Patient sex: M
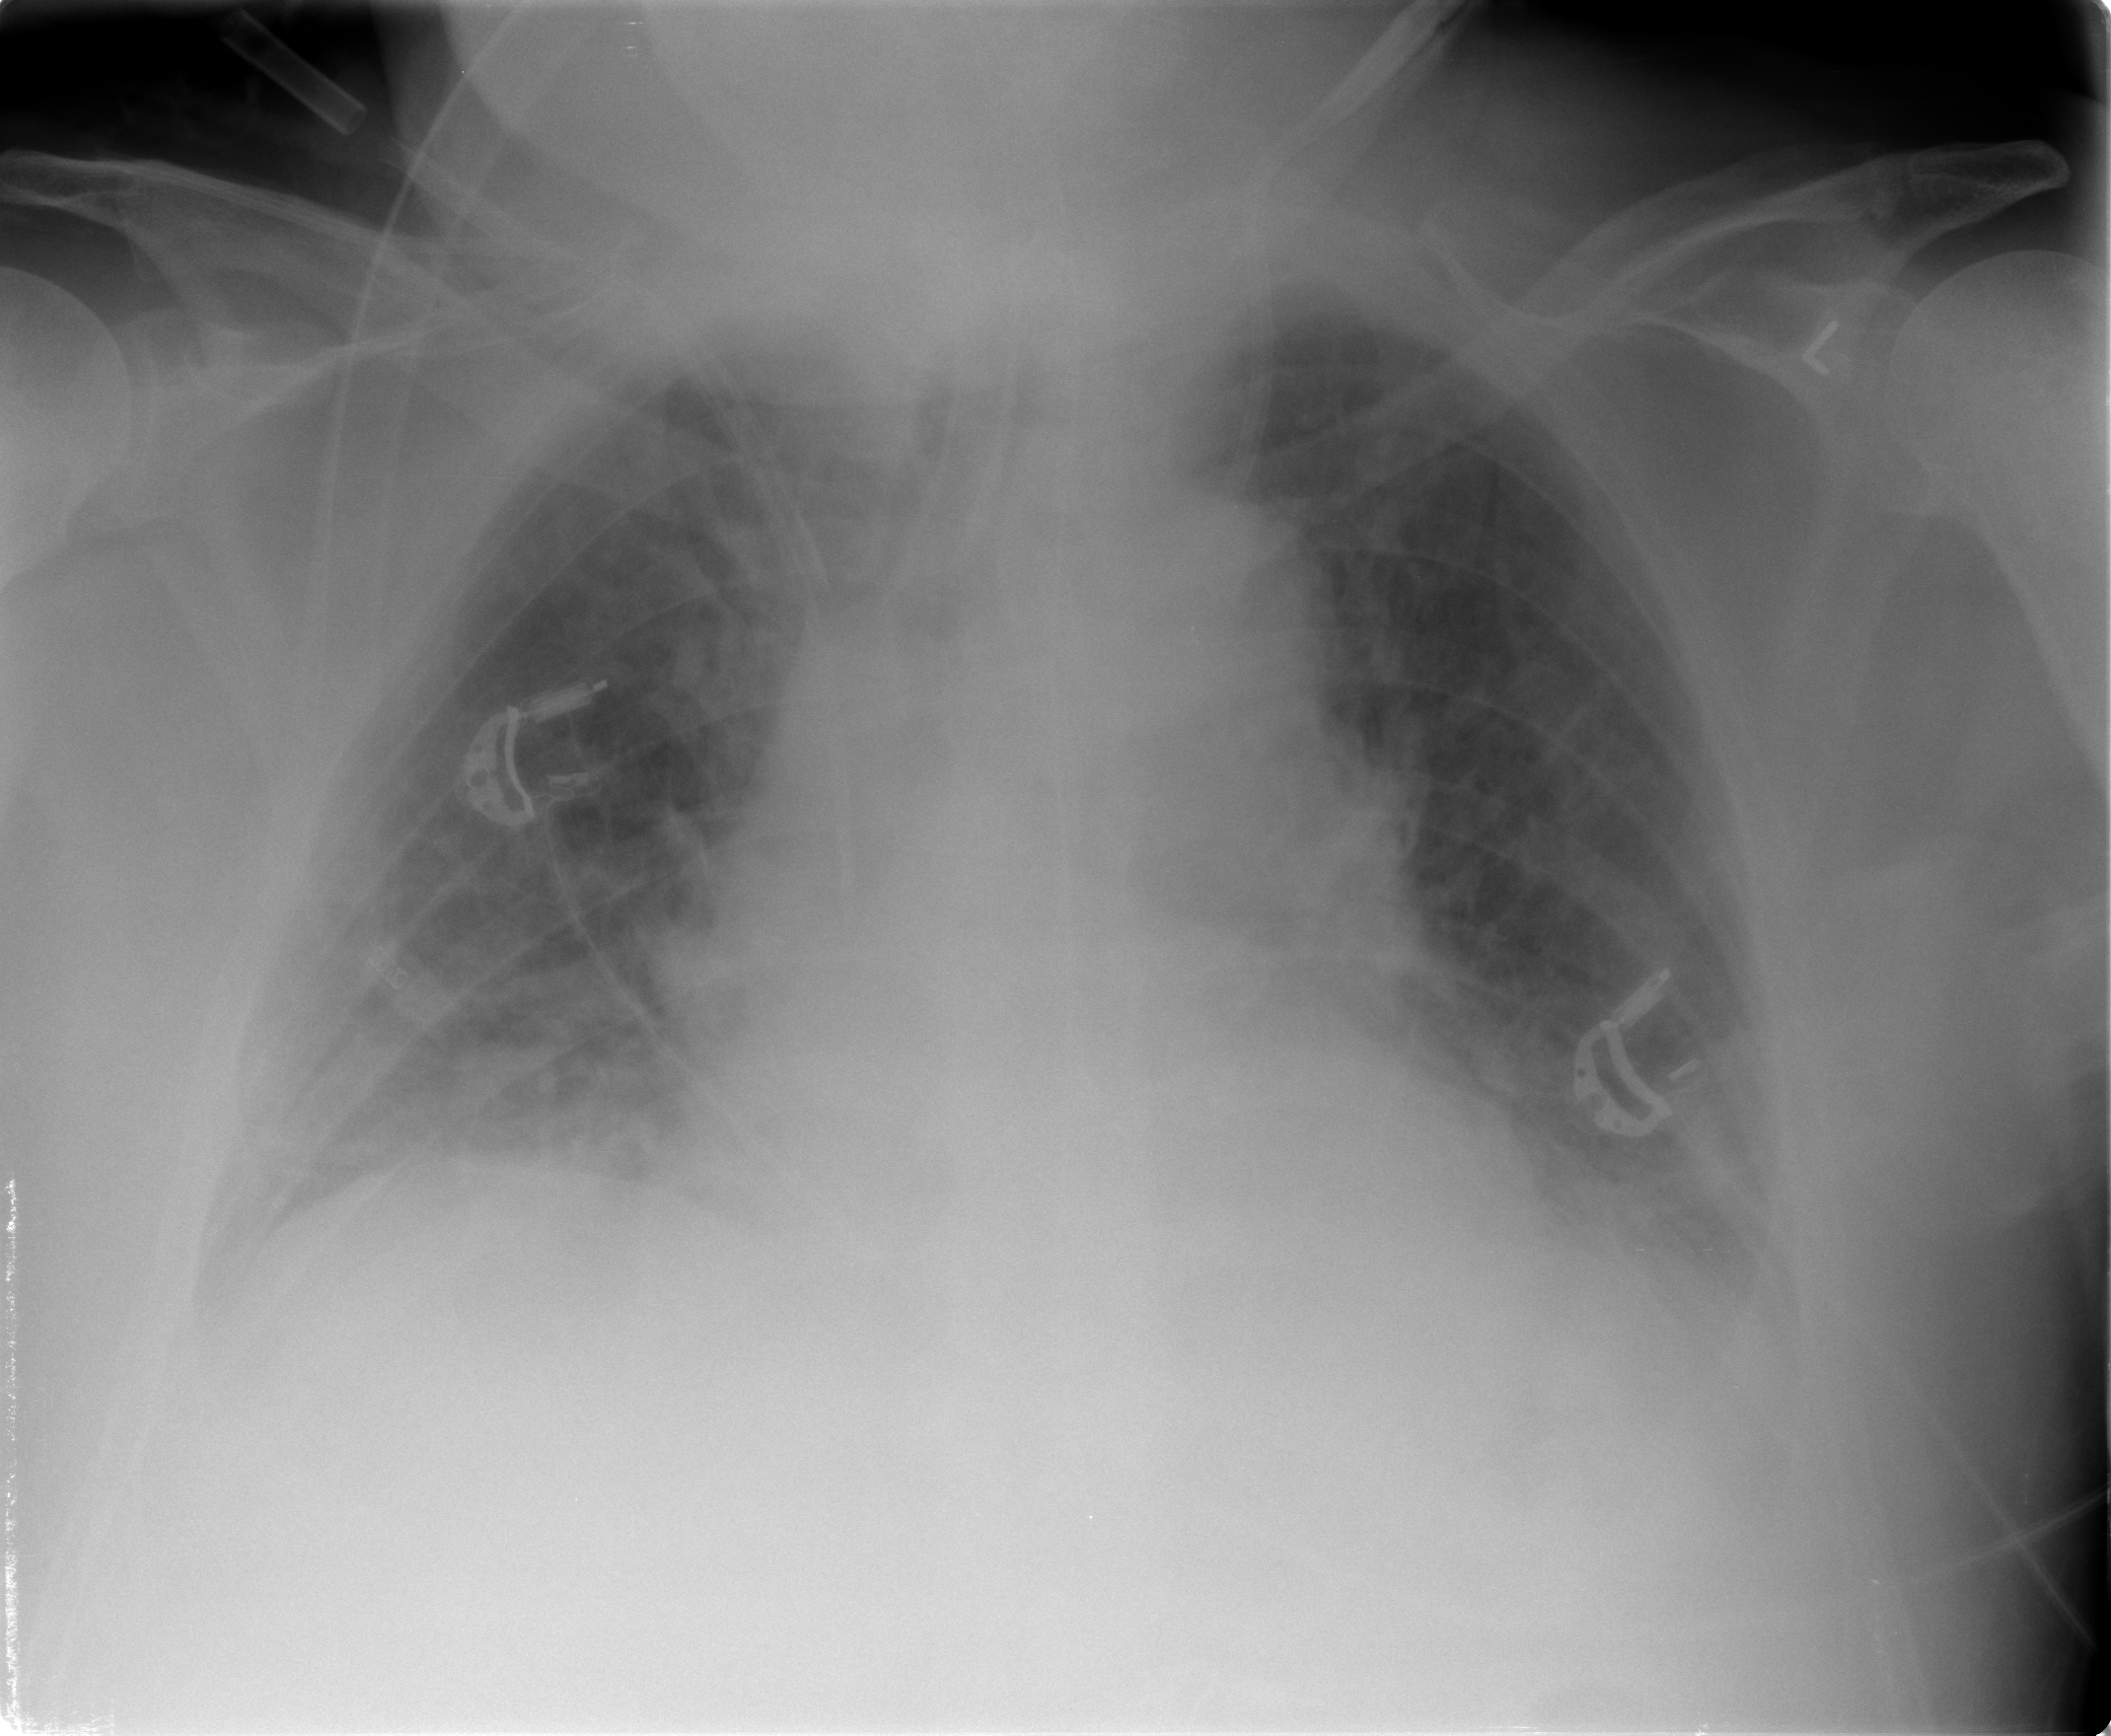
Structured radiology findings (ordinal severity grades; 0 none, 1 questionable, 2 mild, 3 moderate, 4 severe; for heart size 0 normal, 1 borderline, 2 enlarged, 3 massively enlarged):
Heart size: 2
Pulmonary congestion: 2
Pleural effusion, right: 1
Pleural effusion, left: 2
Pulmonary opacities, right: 2
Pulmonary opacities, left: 1
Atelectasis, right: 2
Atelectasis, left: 2